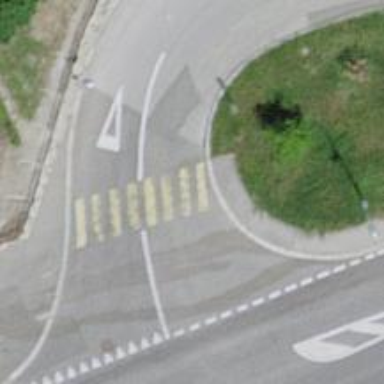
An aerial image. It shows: Marked crossing with zebra markings on the road.